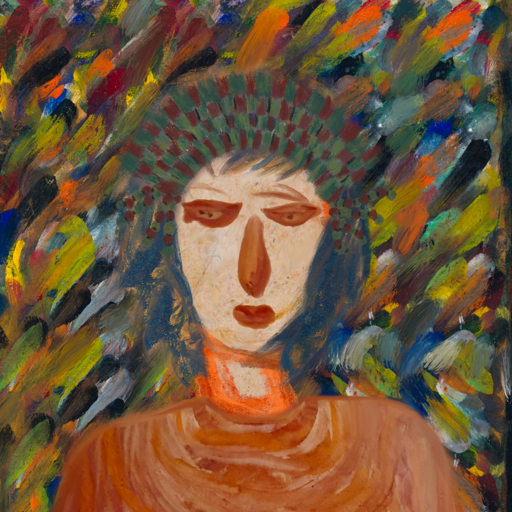
Background: An_Impression, Head And Neck Front: Rupkatha, Face Front: Pious_Lady, Bust: Pious_Lady, Hair Front: InTheSun, Head Accessory: After_Raid_Crown, Second Necklace: Blank, Necklace: Blank, Baby: Blank